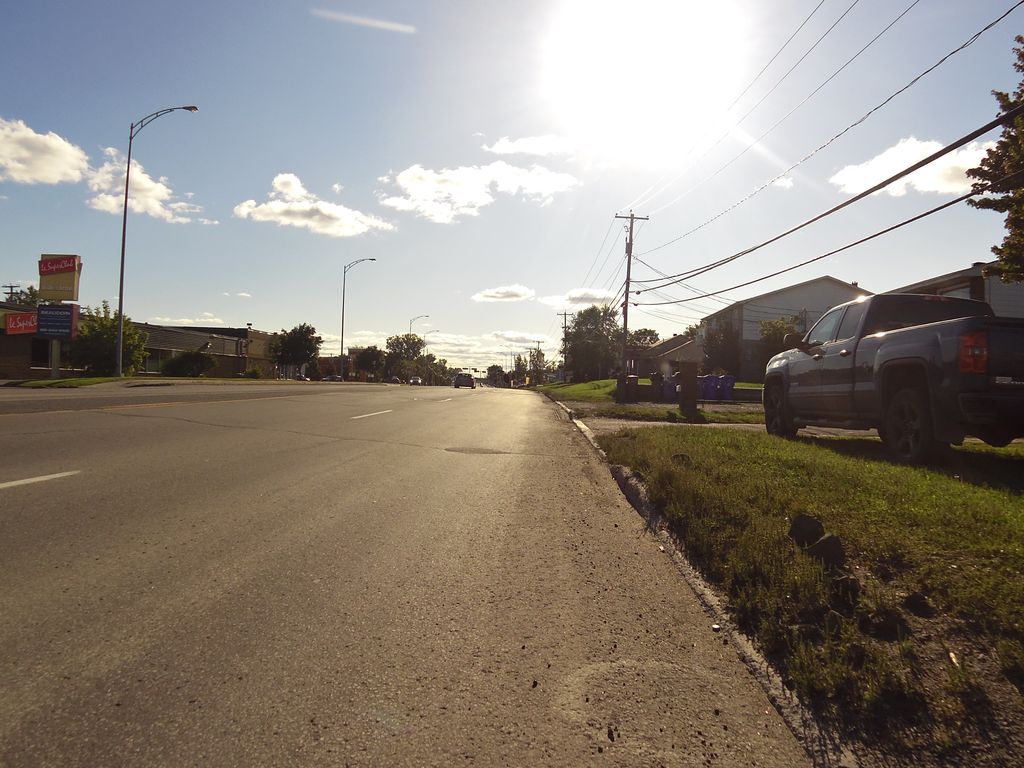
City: ottawa-gatineau